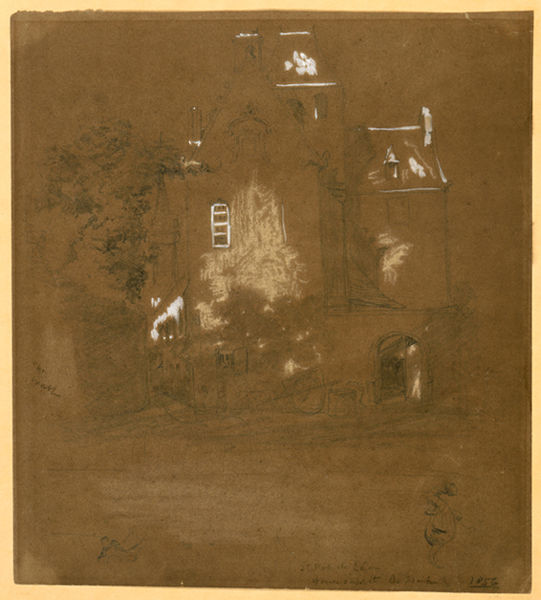
Titel: House at St. Pol de Leon
Künstler: John La Farge
Standort: Amherst (Massachusetts, USA)
Institution: Mead Art Museum, Amherst College
Schlagwörter: baum, weiß, bäume, fenster, schwarz, zeichnung, dach, gebäude, haus, weg, kirche, turm, arch, church, white, window, black, grey, painting, wall, print, brown, tor, burg, türme, man, tree, building, house, roof, street, tower, trees, america, drawing, paper, sketch, pen, door, abstract, ink, walls, art, signature, shiny, pencil, rooves, home, gehöht, höhung, figure, chalk, chimney, chimneys, doorway, snake, sign, gre, artwork, highlight, highlights, roog, white window, white roof